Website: apple
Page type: account-selection
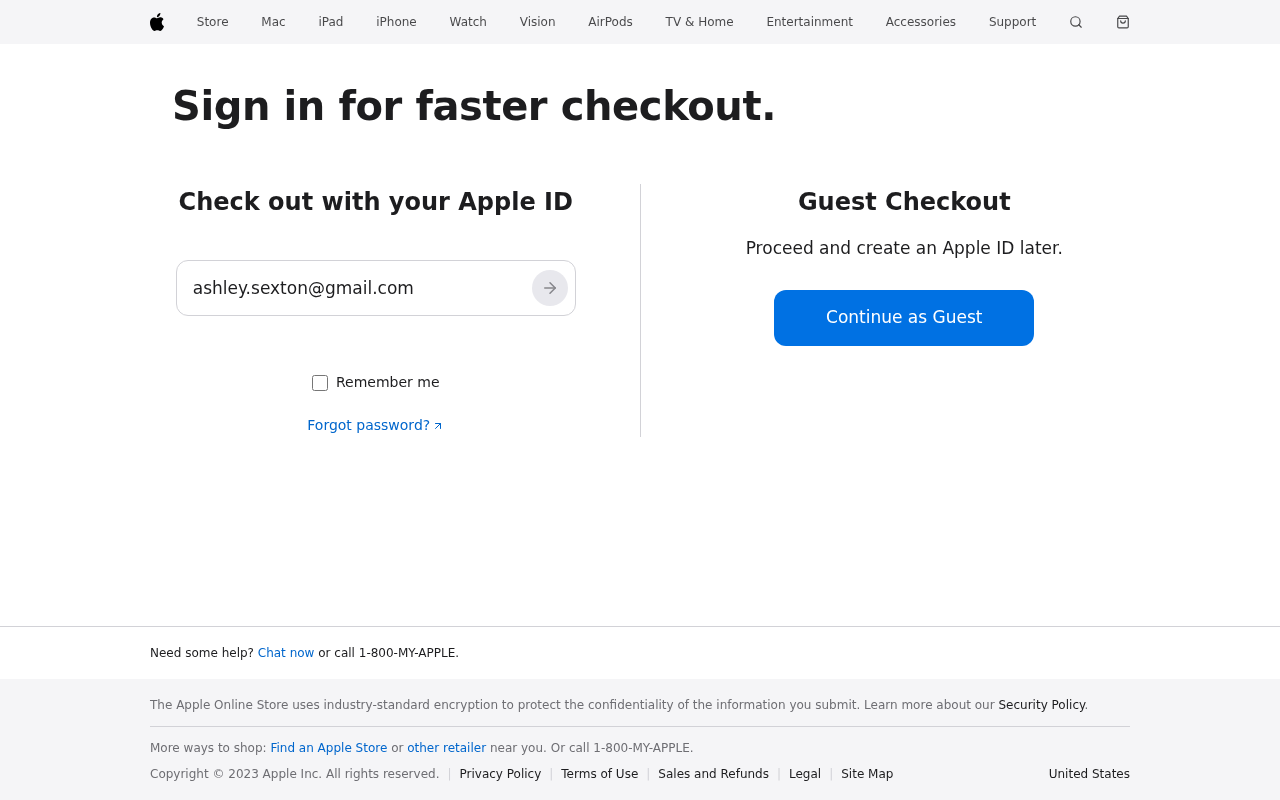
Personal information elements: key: PII_EMAIL
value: ashley.sexton@gmail.com